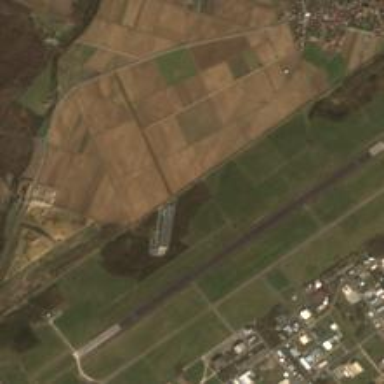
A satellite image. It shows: Area designated as runway within airport.